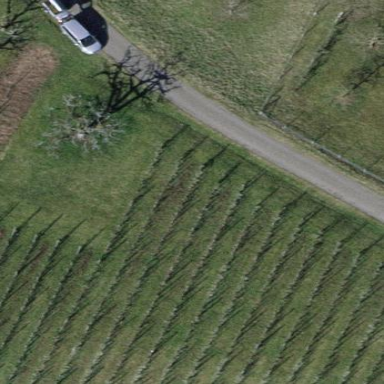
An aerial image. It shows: Vineyard where grapes are grown.